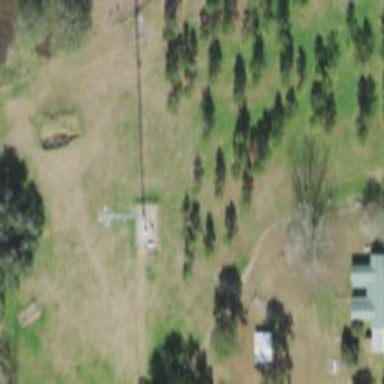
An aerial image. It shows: Communication mast tower.